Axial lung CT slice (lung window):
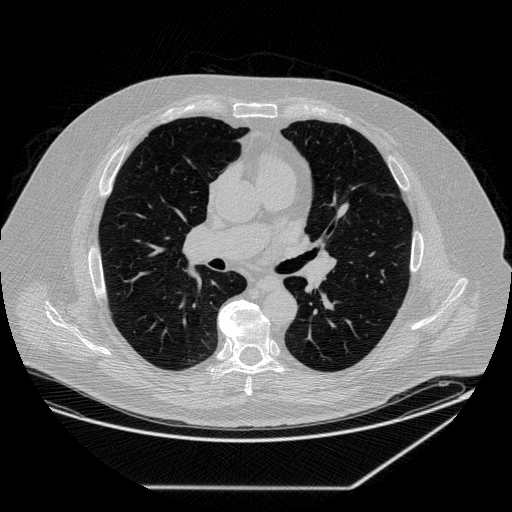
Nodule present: no